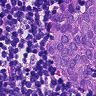
Metastatic tissue present: yes